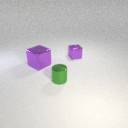
small purple metal cube to the right of large purple metal cube